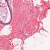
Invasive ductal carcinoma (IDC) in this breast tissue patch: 0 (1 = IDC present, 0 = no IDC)